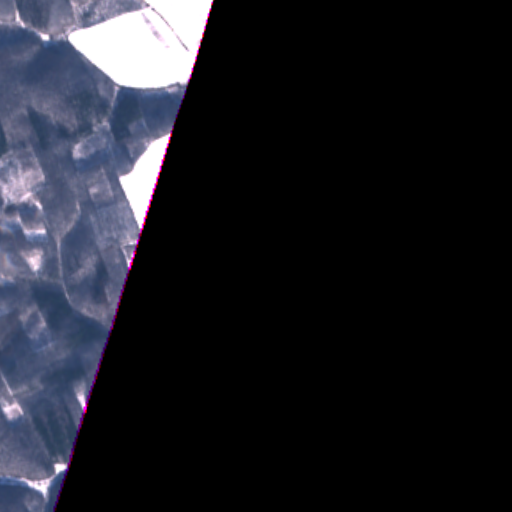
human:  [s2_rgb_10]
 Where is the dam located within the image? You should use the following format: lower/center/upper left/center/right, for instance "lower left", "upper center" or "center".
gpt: The dam is located in the center of the image.
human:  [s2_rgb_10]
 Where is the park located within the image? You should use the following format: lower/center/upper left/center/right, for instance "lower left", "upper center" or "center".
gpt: The park is located in the upper right of the image.
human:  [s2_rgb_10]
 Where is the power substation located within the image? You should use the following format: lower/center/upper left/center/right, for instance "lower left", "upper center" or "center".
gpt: The power substation is located in the upper right of the image.
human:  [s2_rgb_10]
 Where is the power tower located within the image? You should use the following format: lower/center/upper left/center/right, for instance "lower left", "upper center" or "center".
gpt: There is no power tower in the image.